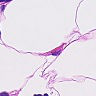
Metastatic tissue present: no